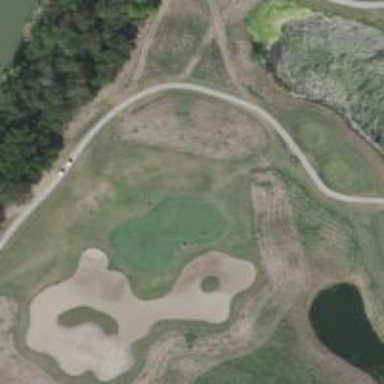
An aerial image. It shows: Golf rough area.